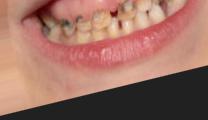
Condition: Caries